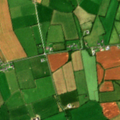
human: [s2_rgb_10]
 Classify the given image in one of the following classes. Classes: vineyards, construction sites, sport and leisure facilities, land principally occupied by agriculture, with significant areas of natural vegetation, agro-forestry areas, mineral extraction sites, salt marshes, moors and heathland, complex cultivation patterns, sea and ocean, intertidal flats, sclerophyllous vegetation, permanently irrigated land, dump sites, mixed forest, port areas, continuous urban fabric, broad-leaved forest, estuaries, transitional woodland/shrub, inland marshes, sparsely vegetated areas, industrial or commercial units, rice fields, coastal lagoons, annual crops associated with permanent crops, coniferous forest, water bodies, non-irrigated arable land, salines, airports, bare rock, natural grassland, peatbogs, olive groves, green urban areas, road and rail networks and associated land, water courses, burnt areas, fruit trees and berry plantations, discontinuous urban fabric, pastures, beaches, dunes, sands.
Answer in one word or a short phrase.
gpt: non-irrigated arable land, pastures, complex cultivation patterns, land principally occupied by agriculture, with significant areas of natural vegetation